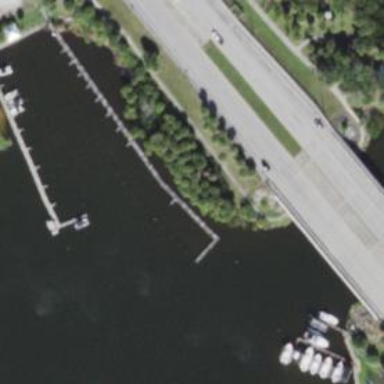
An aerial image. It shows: Man-made pier.